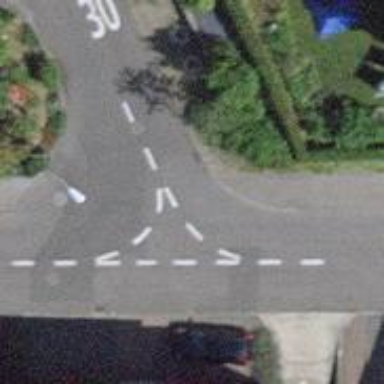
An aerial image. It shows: Kerb barrier.